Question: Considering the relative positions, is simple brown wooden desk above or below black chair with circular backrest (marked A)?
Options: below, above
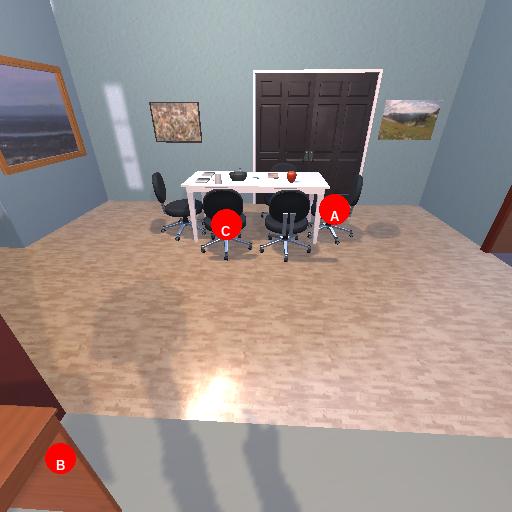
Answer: below